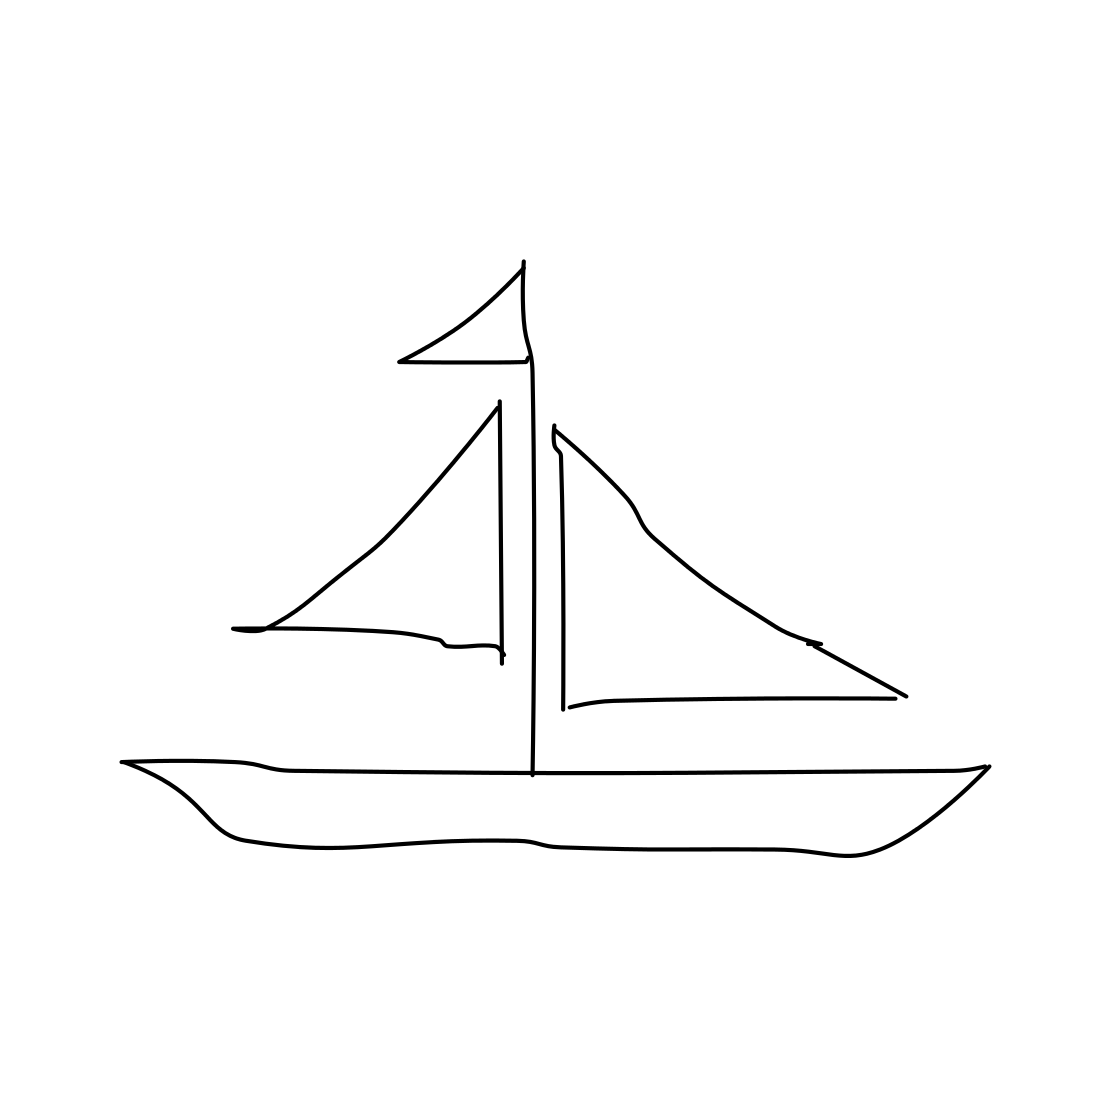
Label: sailboat